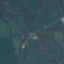
Land use / land cover: Pasture